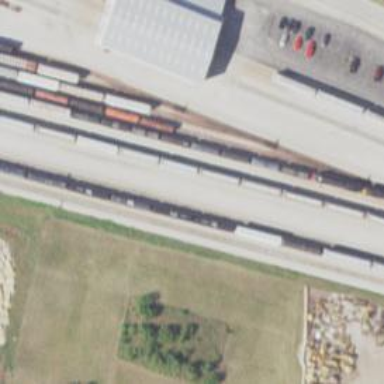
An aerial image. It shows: Railway yard.